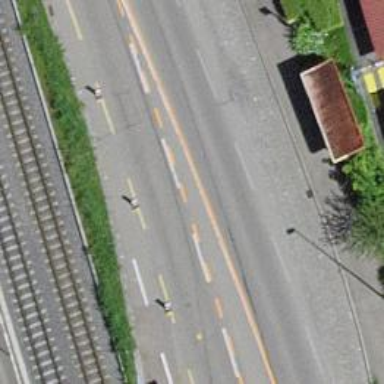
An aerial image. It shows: Bus stop equipped with public transport stop position.